Question: I have a dataframe in which I want to loop over with following condition:
'''
df.loc[df['P1'] >= 2 * df['T1'], ['P1']] = 1
'''
I also want to include, if the above condition is not met, then the values of P1 column should be equal to 0.
Dataframe image link is given below:

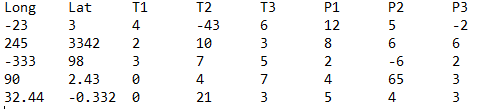
Answer: I would recommend the use of the apply function, like this:
'''
df['P1'] = df.apply(lambda row: 1 if row['P1'] >= 2 * row['T1'] else 0, axis=1)
'''